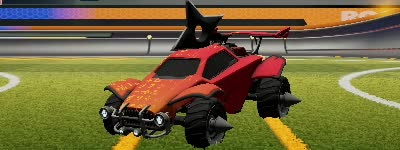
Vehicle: octane